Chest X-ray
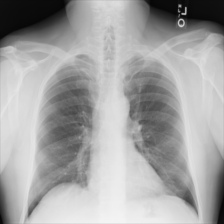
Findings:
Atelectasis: negative
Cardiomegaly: negative
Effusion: negative
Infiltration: negative
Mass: negative
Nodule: negative
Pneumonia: negative
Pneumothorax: negative
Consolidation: negative
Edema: negative
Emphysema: positive
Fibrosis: negative
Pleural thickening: negative
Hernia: negative